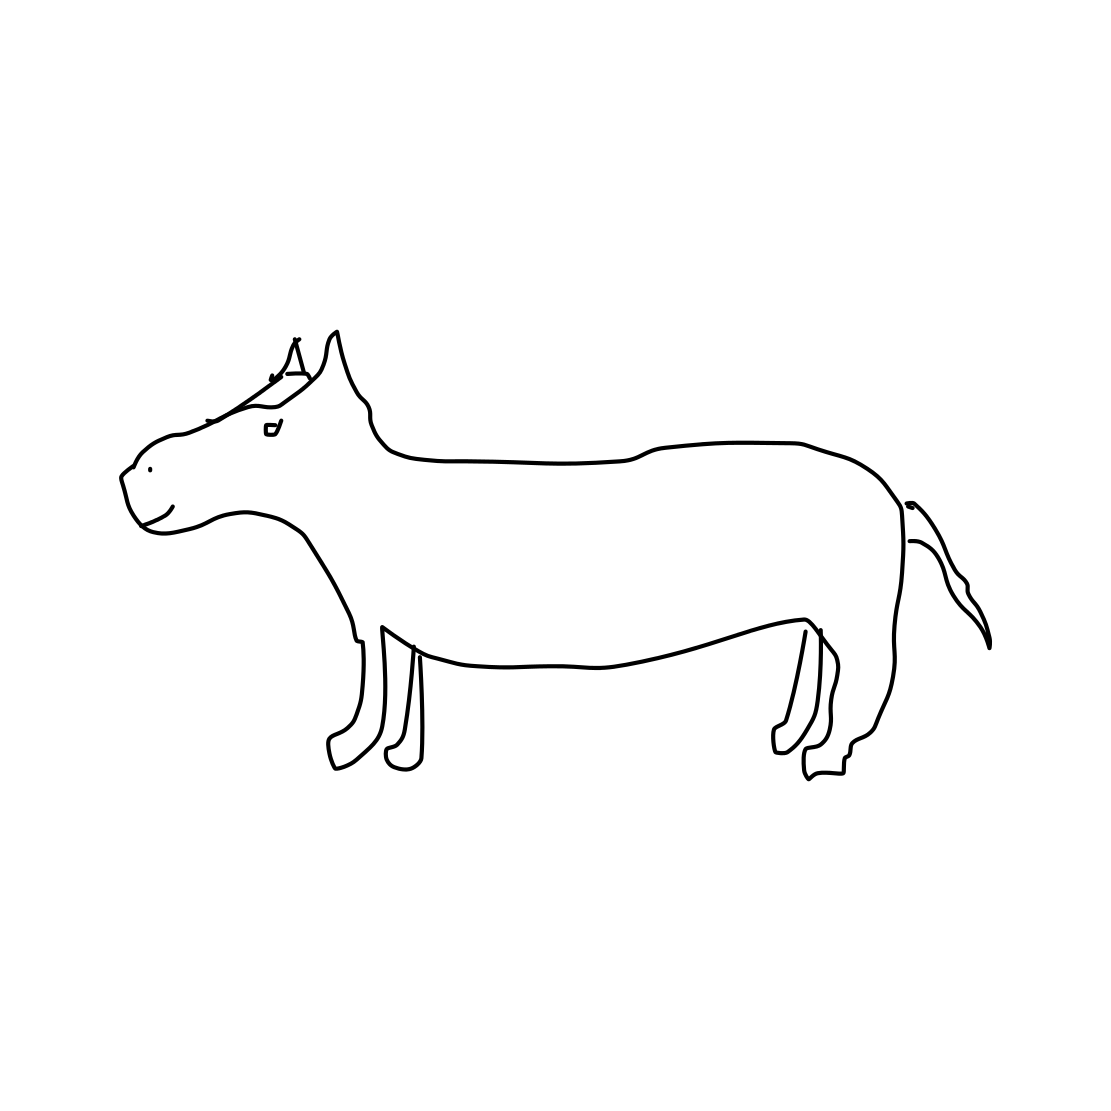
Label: dog